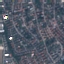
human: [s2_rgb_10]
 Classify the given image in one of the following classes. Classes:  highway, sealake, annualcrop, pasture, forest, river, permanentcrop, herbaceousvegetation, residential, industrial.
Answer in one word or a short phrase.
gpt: Residential